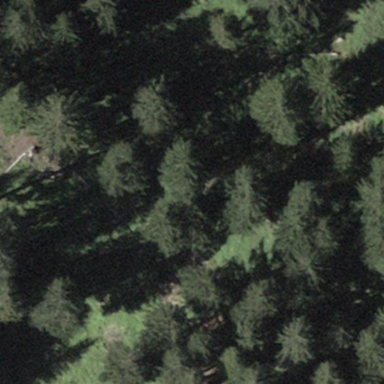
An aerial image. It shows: Forest area.